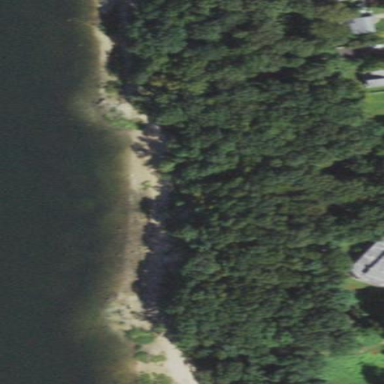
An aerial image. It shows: Sandy beach with natural surroundings.